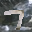
Label: 7